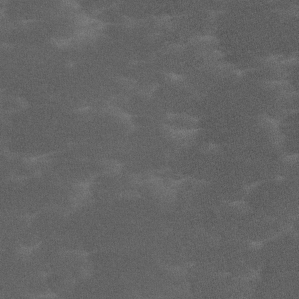
Label: non_frost